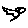
Label: bird